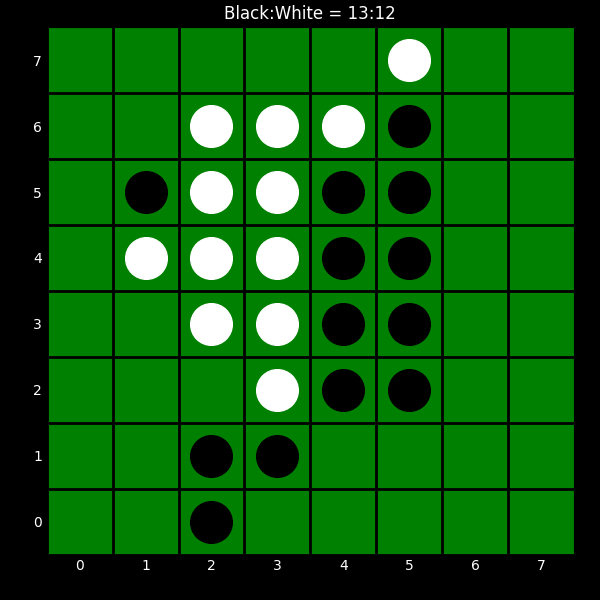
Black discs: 13
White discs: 12